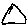
Label: triangle